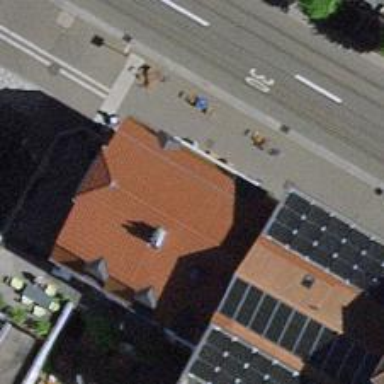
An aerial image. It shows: Café.